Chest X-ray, PA view. Patient: 53 years old, sex M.
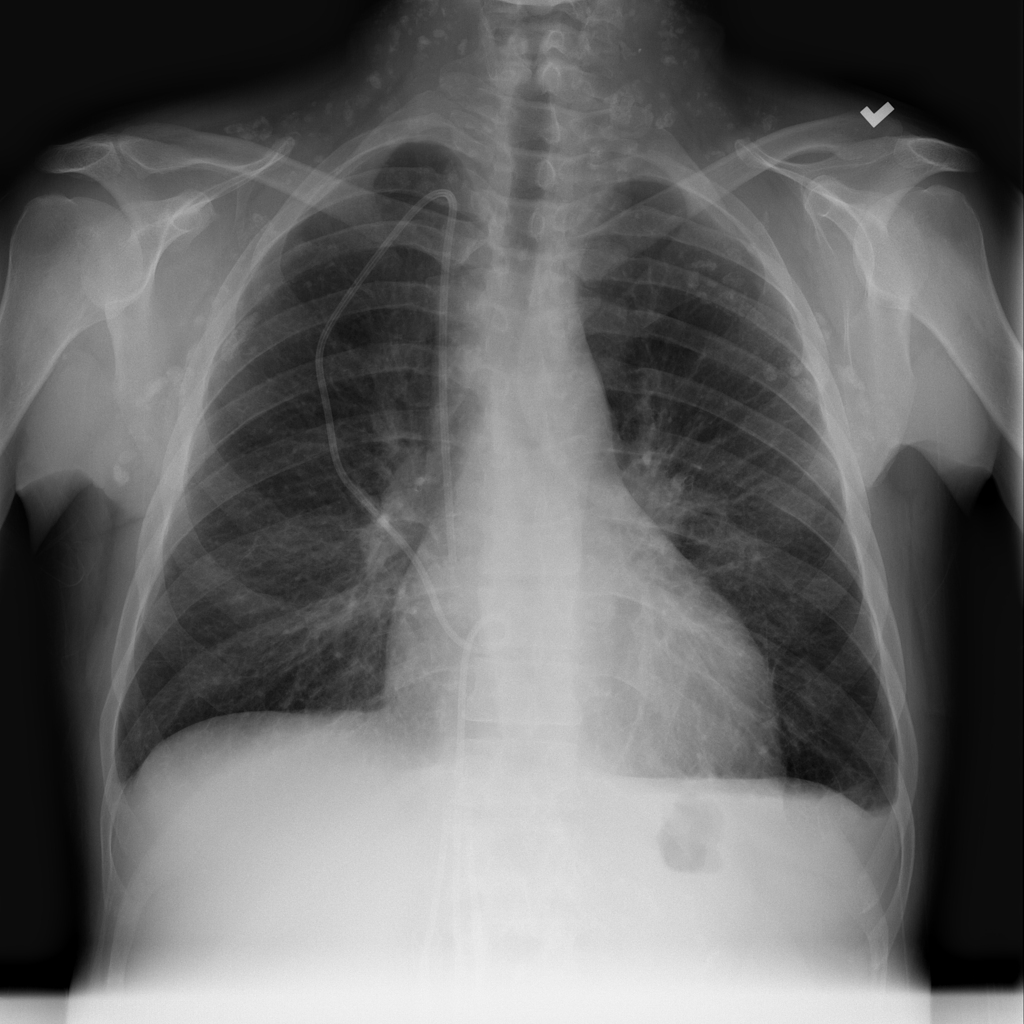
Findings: Effusion, Infiltration